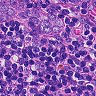
Metastatic tissue present: yes